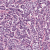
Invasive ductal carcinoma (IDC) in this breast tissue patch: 1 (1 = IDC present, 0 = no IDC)